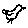
Label: bird